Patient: sex F, age 63
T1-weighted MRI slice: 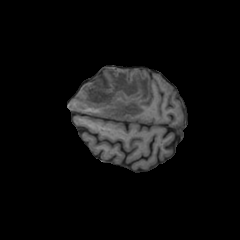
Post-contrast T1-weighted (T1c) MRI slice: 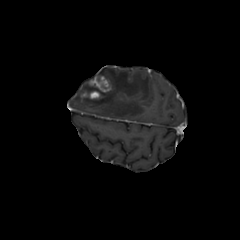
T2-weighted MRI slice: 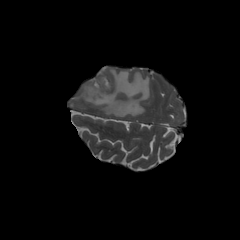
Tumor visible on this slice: yes
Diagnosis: Glioblastoma, IDH-wildtype
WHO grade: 4